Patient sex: M
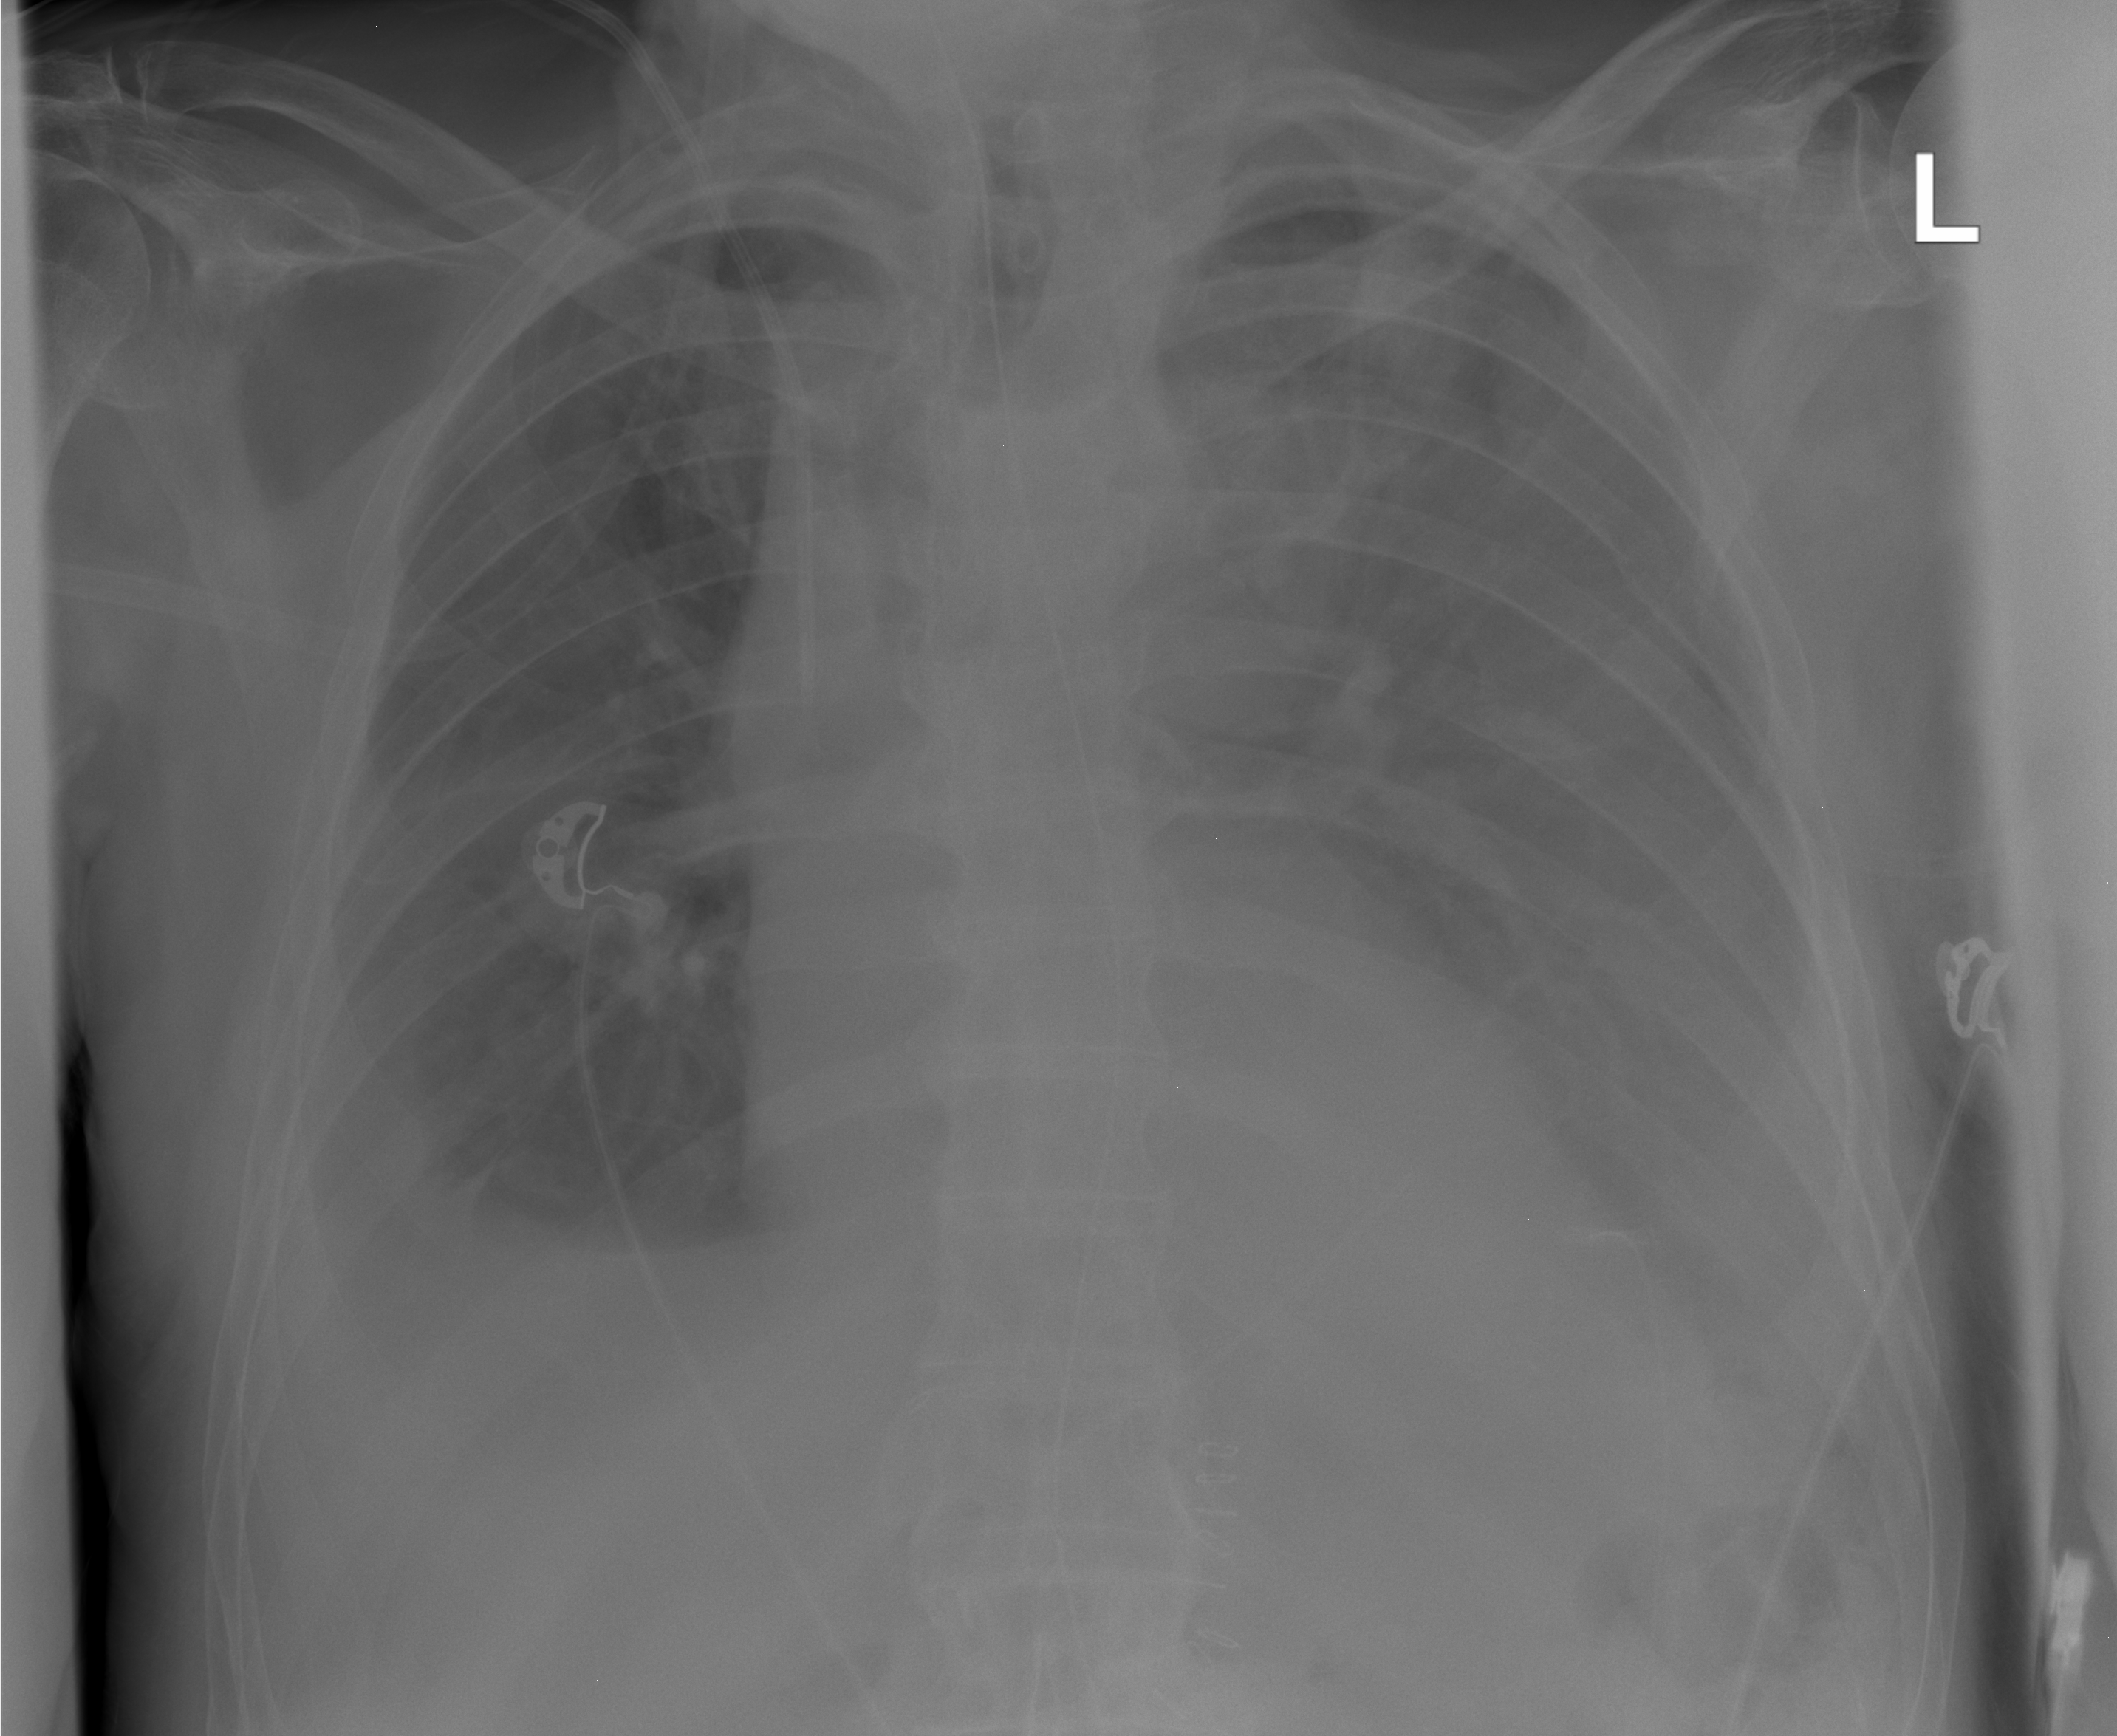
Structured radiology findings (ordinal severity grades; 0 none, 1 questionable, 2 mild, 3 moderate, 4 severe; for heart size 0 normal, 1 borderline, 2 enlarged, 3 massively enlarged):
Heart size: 0
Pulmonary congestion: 0
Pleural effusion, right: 2
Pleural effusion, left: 3
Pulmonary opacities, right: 0
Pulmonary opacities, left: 2
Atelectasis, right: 2
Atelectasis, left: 3